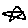
Label: star